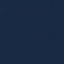
Label: SeaLake